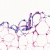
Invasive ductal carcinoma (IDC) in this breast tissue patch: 0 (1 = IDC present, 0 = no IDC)